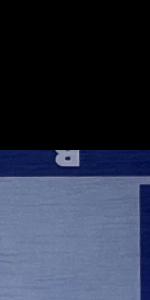
Label: Empty